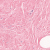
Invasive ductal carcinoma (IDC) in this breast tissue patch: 0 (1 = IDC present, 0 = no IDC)